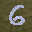
Label: 6